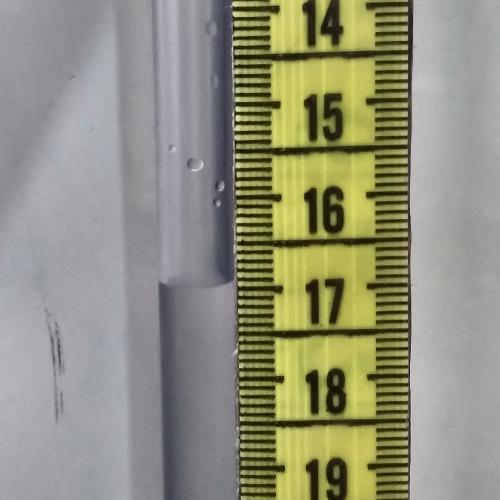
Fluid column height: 16.9 cm